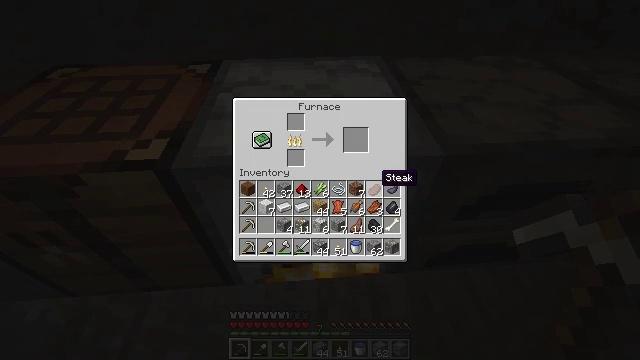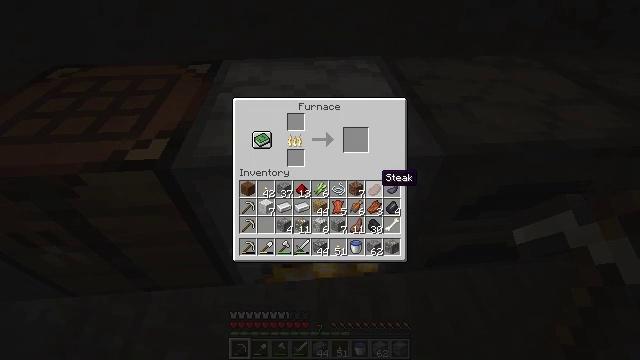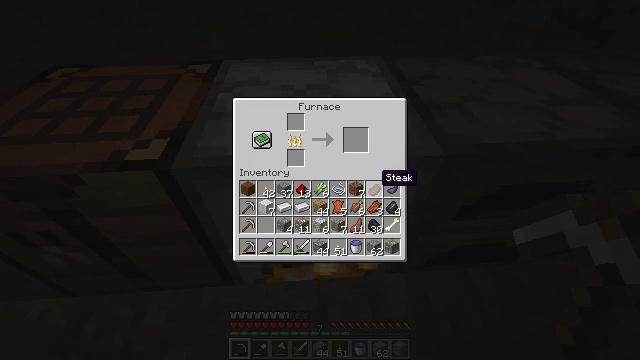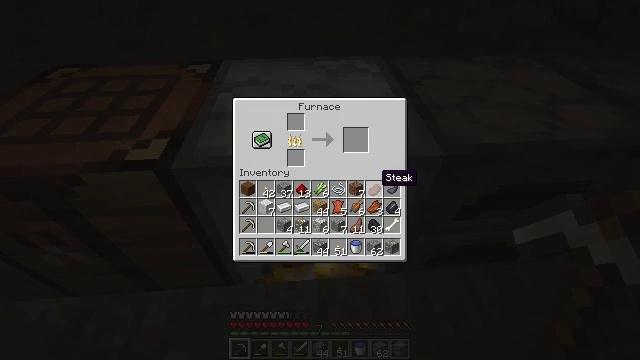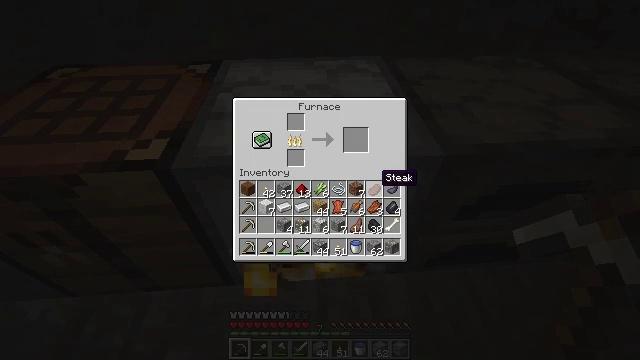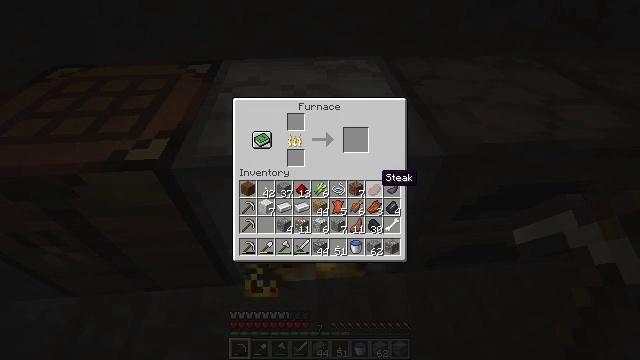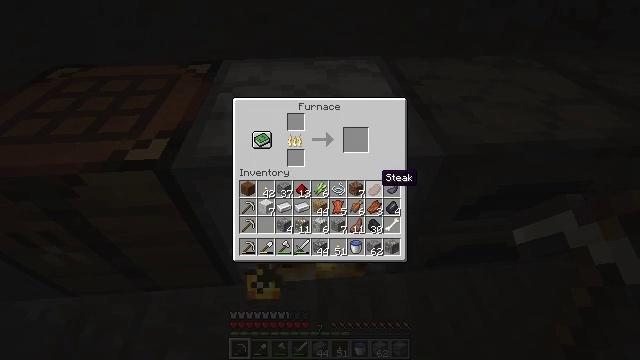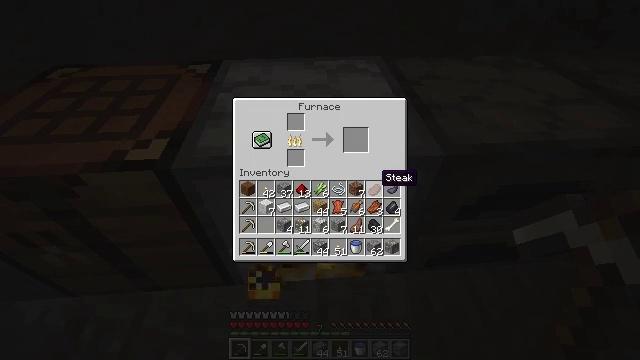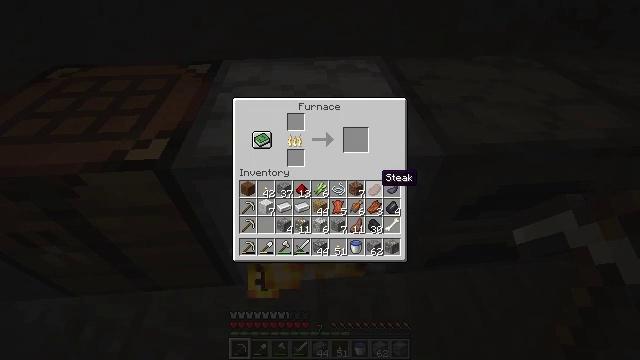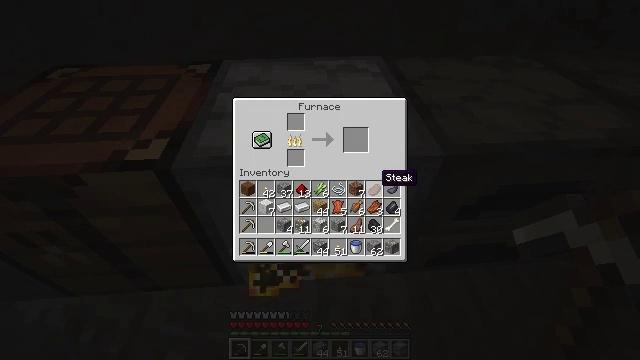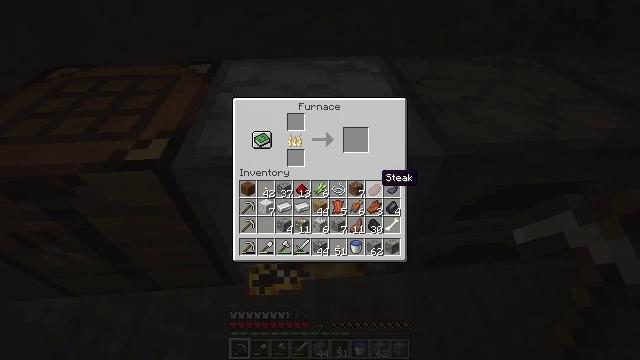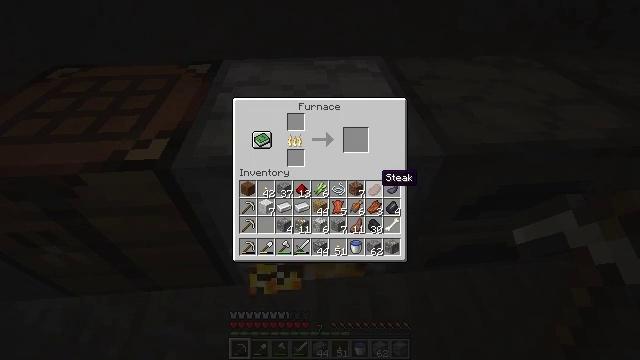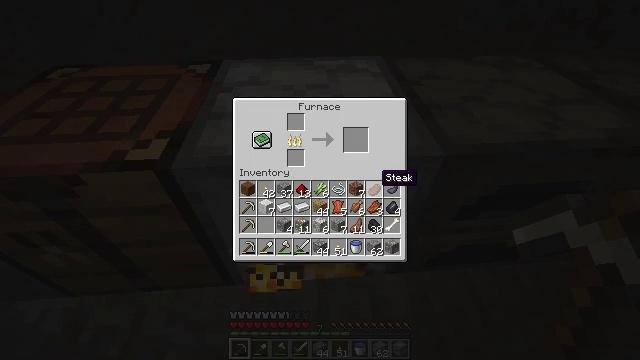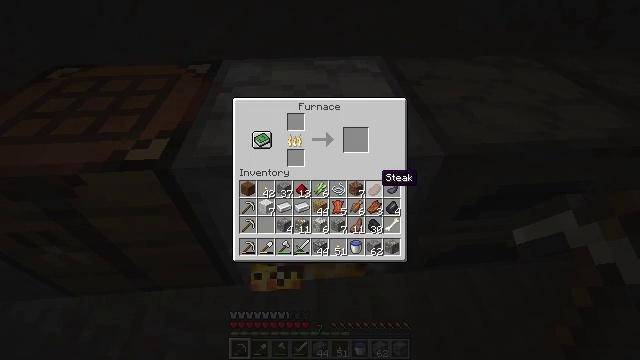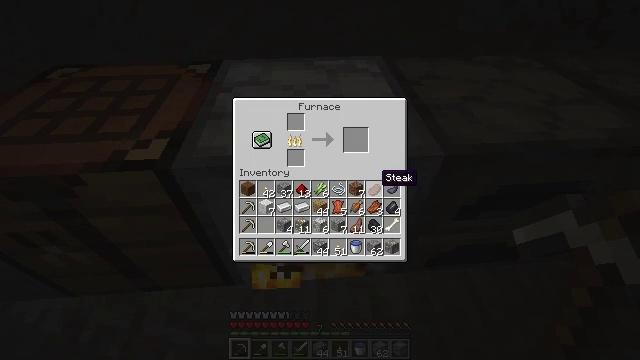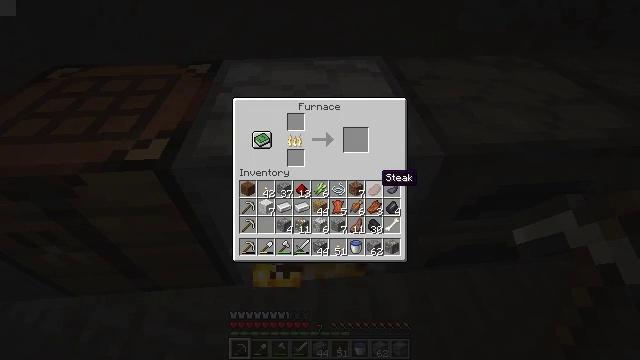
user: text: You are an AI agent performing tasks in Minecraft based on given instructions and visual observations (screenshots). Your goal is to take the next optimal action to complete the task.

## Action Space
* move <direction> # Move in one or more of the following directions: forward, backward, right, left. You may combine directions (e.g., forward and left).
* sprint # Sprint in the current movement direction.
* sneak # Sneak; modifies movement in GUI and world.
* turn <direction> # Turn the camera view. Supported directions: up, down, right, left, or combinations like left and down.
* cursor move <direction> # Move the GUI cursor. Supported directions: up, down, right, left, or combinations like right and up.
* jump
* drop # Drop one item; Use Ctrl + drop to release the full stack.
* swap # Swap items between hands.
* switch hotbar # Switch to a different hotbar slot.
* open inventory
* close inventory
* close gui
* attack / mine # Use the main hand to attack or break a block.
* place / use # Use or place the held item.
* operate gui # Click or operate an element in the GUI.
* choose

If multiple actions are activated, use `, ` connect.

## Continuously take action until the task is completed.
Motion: motion action
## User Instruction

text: Drop a brown wool block.
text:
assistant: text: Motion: no_op
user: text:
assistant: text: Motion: no_op
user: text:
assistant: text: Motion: no_op
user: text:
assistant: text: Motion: no_op
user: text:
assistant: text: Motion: no_op
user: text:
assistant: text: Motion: no_op
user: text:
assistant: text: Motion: no_op
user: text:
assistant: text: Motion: no_op
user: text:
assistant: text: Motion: no_op
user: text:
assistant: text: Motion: no_op
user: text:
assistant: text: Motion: no_op
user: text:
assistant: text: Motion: no_op
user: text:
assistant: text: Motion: no_op
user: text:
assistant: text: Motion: no_op
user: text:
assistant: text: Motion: no_op
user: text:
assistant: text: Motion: no_op
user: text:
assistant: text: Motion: no_op
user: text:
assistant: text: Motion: no_op
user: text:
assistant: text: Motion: no_op
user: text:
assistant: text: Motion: no_op
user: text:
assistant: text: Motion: no_op
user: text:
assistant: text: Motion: no_op
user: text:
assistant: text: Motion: no_op
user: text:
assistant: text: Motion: no_op
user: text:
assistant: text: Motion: no_op
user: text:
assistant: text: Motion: no_op
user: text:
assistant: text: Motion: cursor move left
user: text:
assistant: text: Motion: cursor move left
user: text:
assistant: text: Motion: no_op
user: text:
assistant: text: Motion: no_op